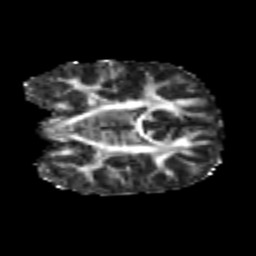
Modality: FA
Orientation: coronal
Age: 6
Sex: female
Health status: healthy